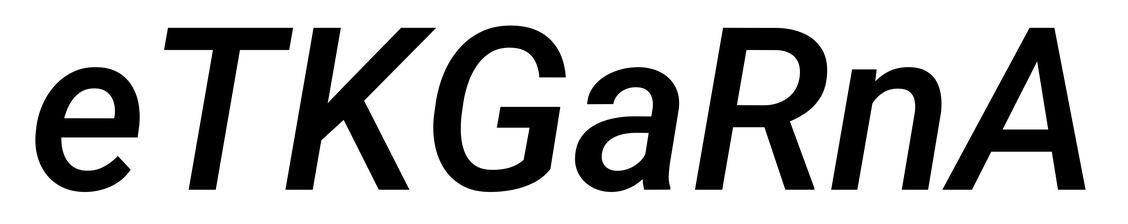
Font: Roboto-Italic_Medium_Italic